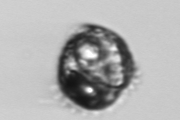
Label: Proterythropsis